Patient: sex M, age 71
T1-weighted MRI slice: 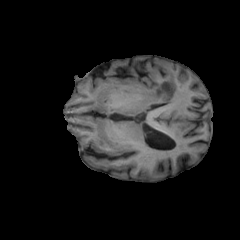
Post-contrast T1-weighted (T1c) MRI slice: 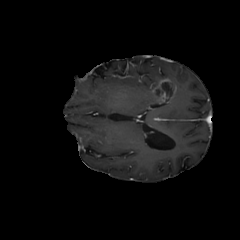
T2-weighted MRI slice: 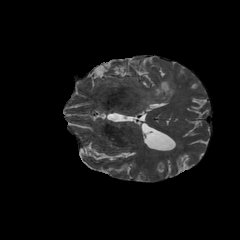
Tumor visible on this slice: yes
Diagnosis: Glioblastoma, IDH-wildtype
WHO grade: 4